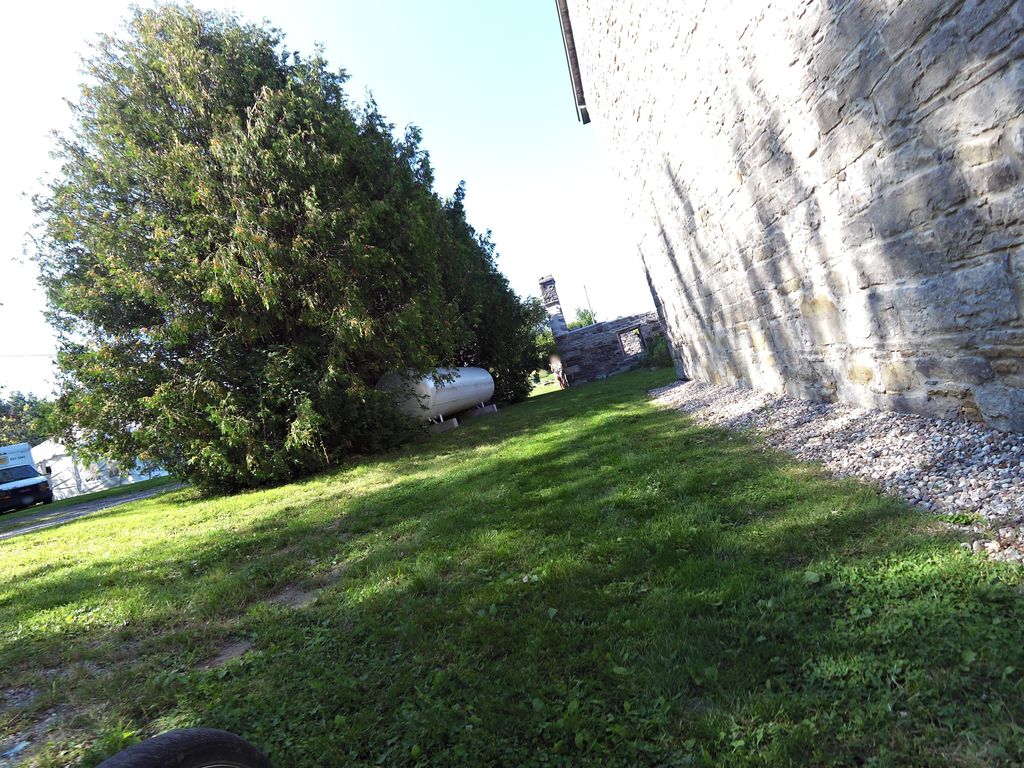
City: ottawa-gatineau